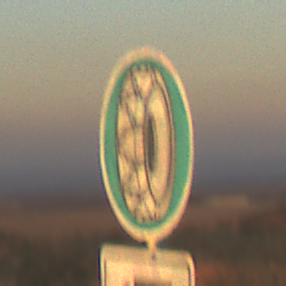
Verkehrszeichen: SchneekettenVorgeschrieben
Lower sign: MehrspurigeFahrzeuge2
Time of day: SunriseSunset
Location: Outdoor (Nature)
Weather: Clear
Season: NotSpecified
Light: Natural